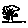
Label: tree